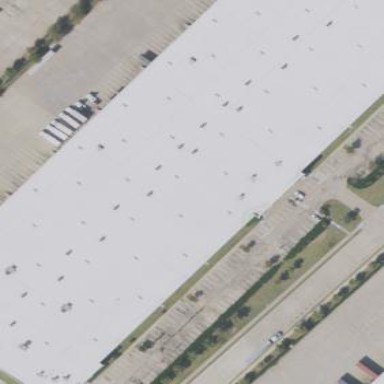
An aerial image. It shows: Industrial building.